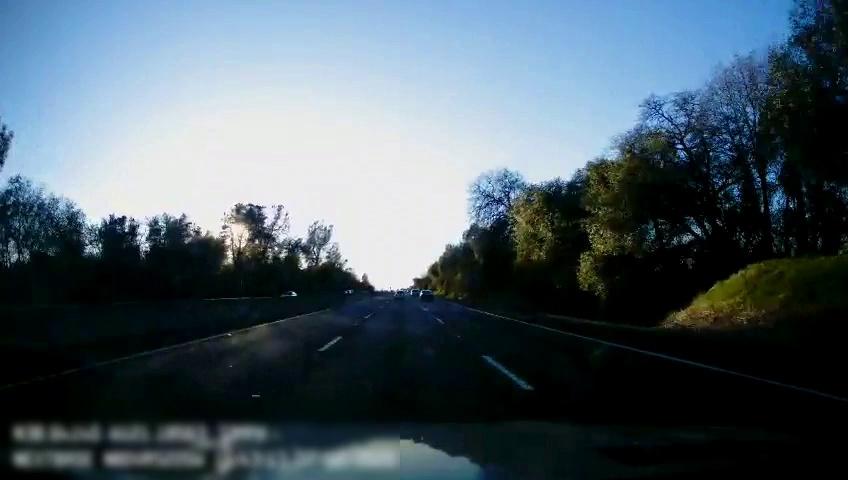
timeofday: Day
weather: Cloudy
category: Drivable Space
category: Vehicles | Car
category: Vehicles | Car
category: Vehicles | Car
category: Vehicles | SUV
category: Lanes | Alternate Lane
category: Lanes | Current Lane
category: Lanes | Current Lane
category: Lanes | Alternate Lane